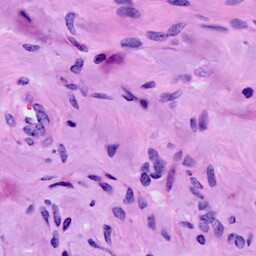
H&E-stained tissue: Cervix